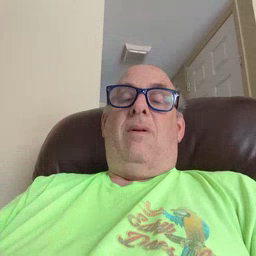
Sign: bad